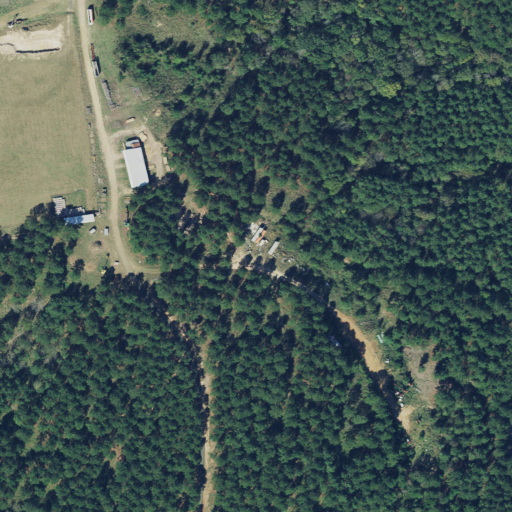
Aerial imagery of mountain in Texas named Big Hill containing evergreen forest, grassland, pasture, shrub, mixed forest, low intensity development, and deciduous forest